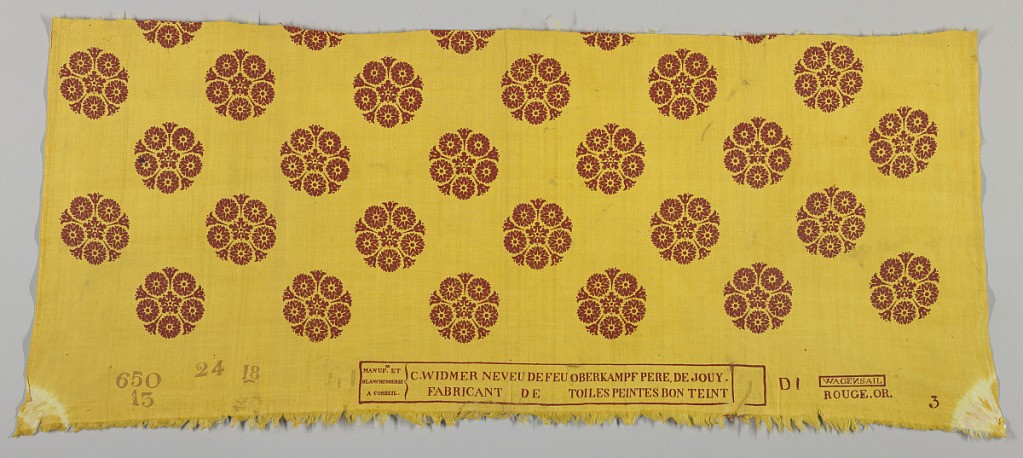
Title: Textile
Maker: C. Widmer, 1820 – 1822
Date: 1820
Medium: cotton Technique: block printed in red on a plain weave foundation that had been dyed gold. A mark where the fabric was secured from the gold dye bath is at both of the lower corners. Woven with one band of heavier weft at the bottom of the fabric.
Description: Red circular rosettes on a strong yellow ground. Mark at one end.